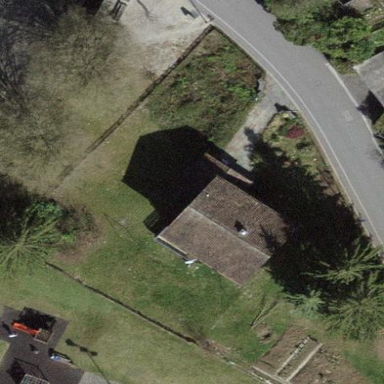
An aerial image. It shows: Building with tile roof.